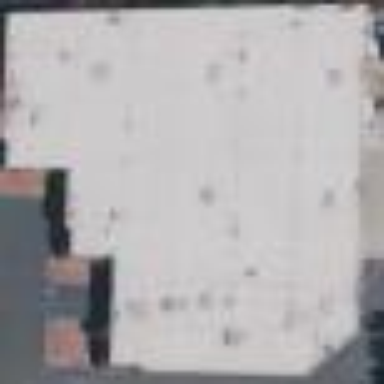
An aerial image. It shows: Commercial building.